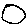
Label: moon